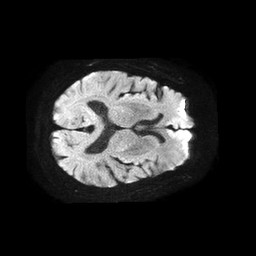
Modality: TRACE
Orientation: axial
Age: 85
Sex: female
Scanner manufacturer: philips
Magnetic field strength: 1.5 T
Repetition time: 4.6 s
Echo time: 0.09059 s